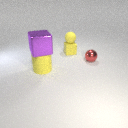
small yellow rubber sphere above small yellow rubber cube